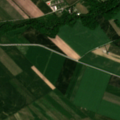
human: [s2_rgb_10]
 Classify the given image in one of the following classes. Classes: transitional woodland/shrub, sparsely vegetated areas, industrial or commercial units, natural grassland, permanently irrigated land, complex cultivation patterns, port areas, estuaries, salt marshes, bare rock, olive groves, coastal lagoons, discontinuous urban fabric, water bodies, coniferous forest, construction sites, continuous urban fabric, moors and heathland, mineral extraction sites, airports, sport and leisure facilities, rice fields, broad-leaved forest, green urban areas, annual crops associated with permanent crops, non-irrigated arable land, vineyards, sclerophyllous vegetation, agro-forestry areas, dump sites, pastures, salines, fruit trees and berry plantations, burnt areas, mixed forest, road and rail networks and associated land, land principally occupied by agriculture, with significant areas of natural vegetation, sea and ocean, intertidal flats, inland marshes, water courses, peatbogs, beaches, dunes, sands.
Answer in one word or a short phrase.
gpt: non-irrigated arable land, land principally occupied by agriculture, with significant areas of natural vegetation, natural grassland